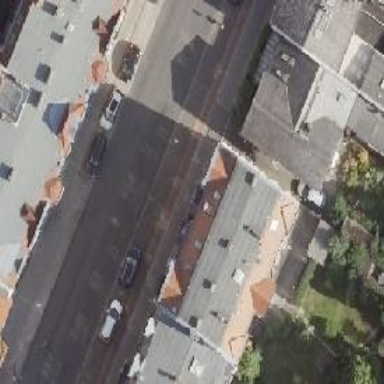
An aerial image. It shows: Beige apartment building with saltbox roof made of red roof tiles. The building serves both residential and commercial purposes. The roof is oriented along the structure.